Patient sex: M
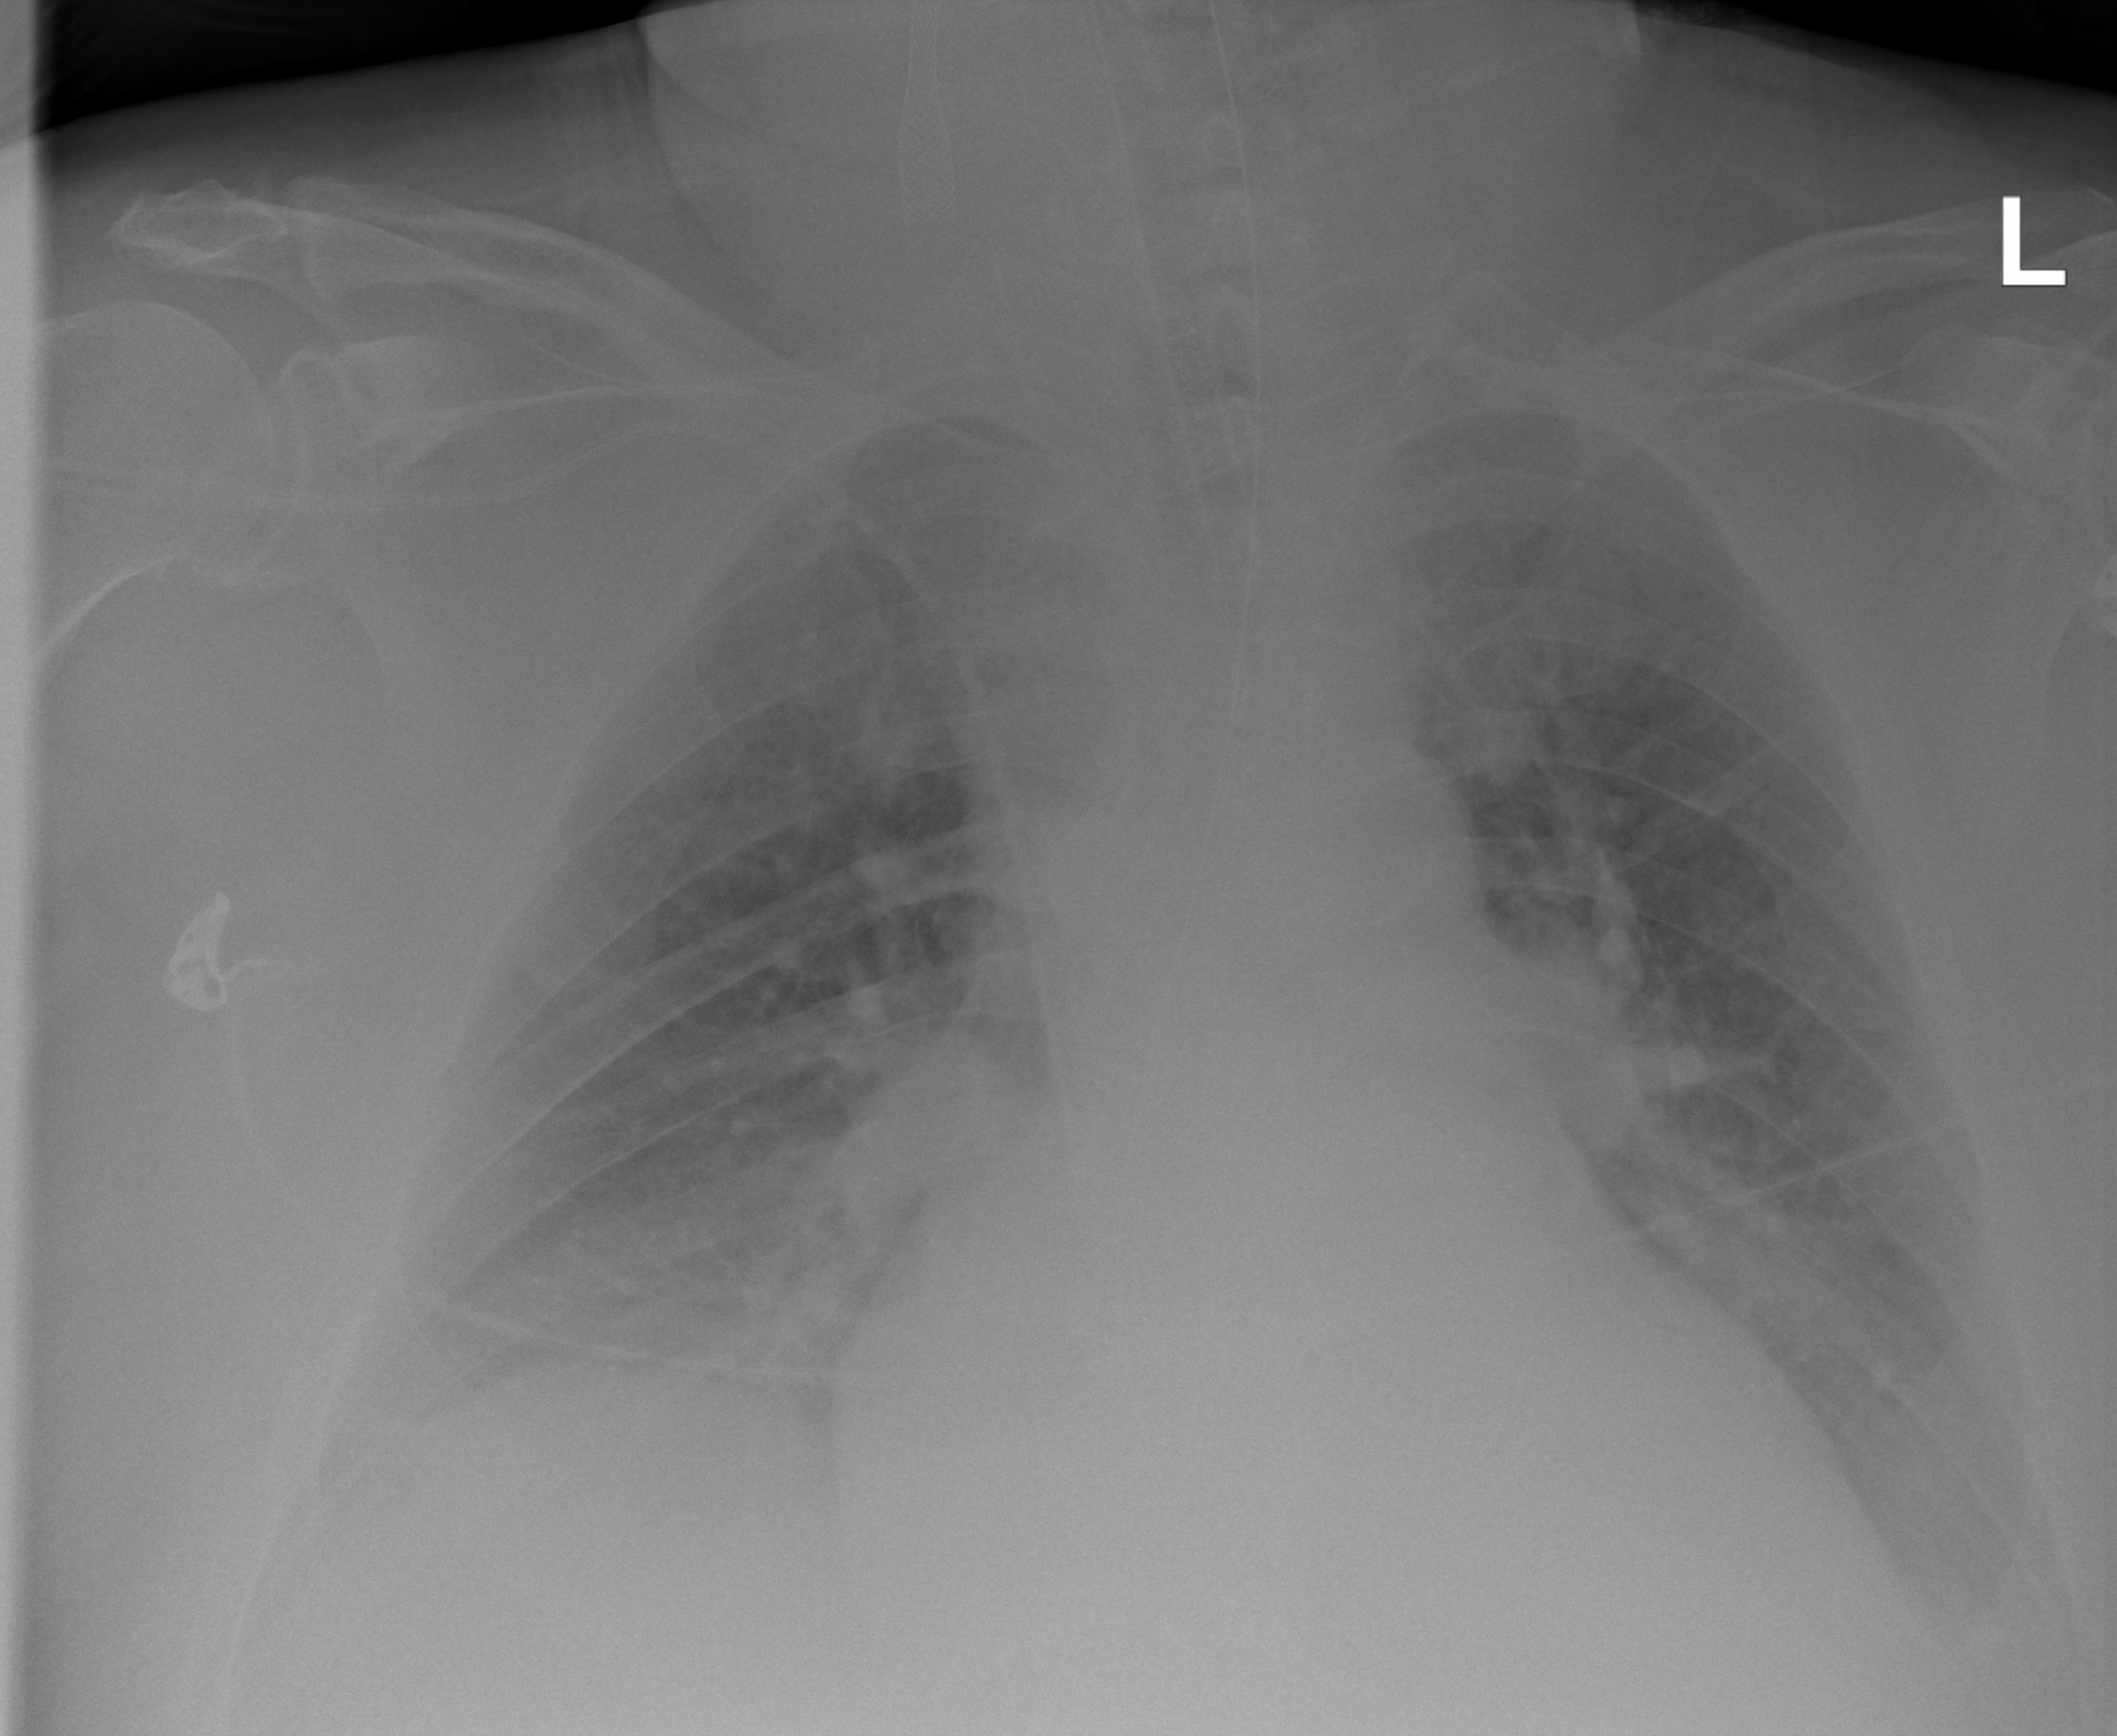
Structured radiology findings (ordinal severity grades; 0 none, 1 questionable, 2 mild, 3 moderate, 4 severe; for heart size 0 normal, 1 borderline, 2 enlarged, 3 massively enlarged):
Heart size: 2
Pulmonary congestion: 2
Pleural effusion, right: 2
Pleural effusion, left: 2
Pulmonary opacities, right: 1
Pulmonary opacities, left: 1
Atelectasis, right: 2
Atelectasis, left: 2